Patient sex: M
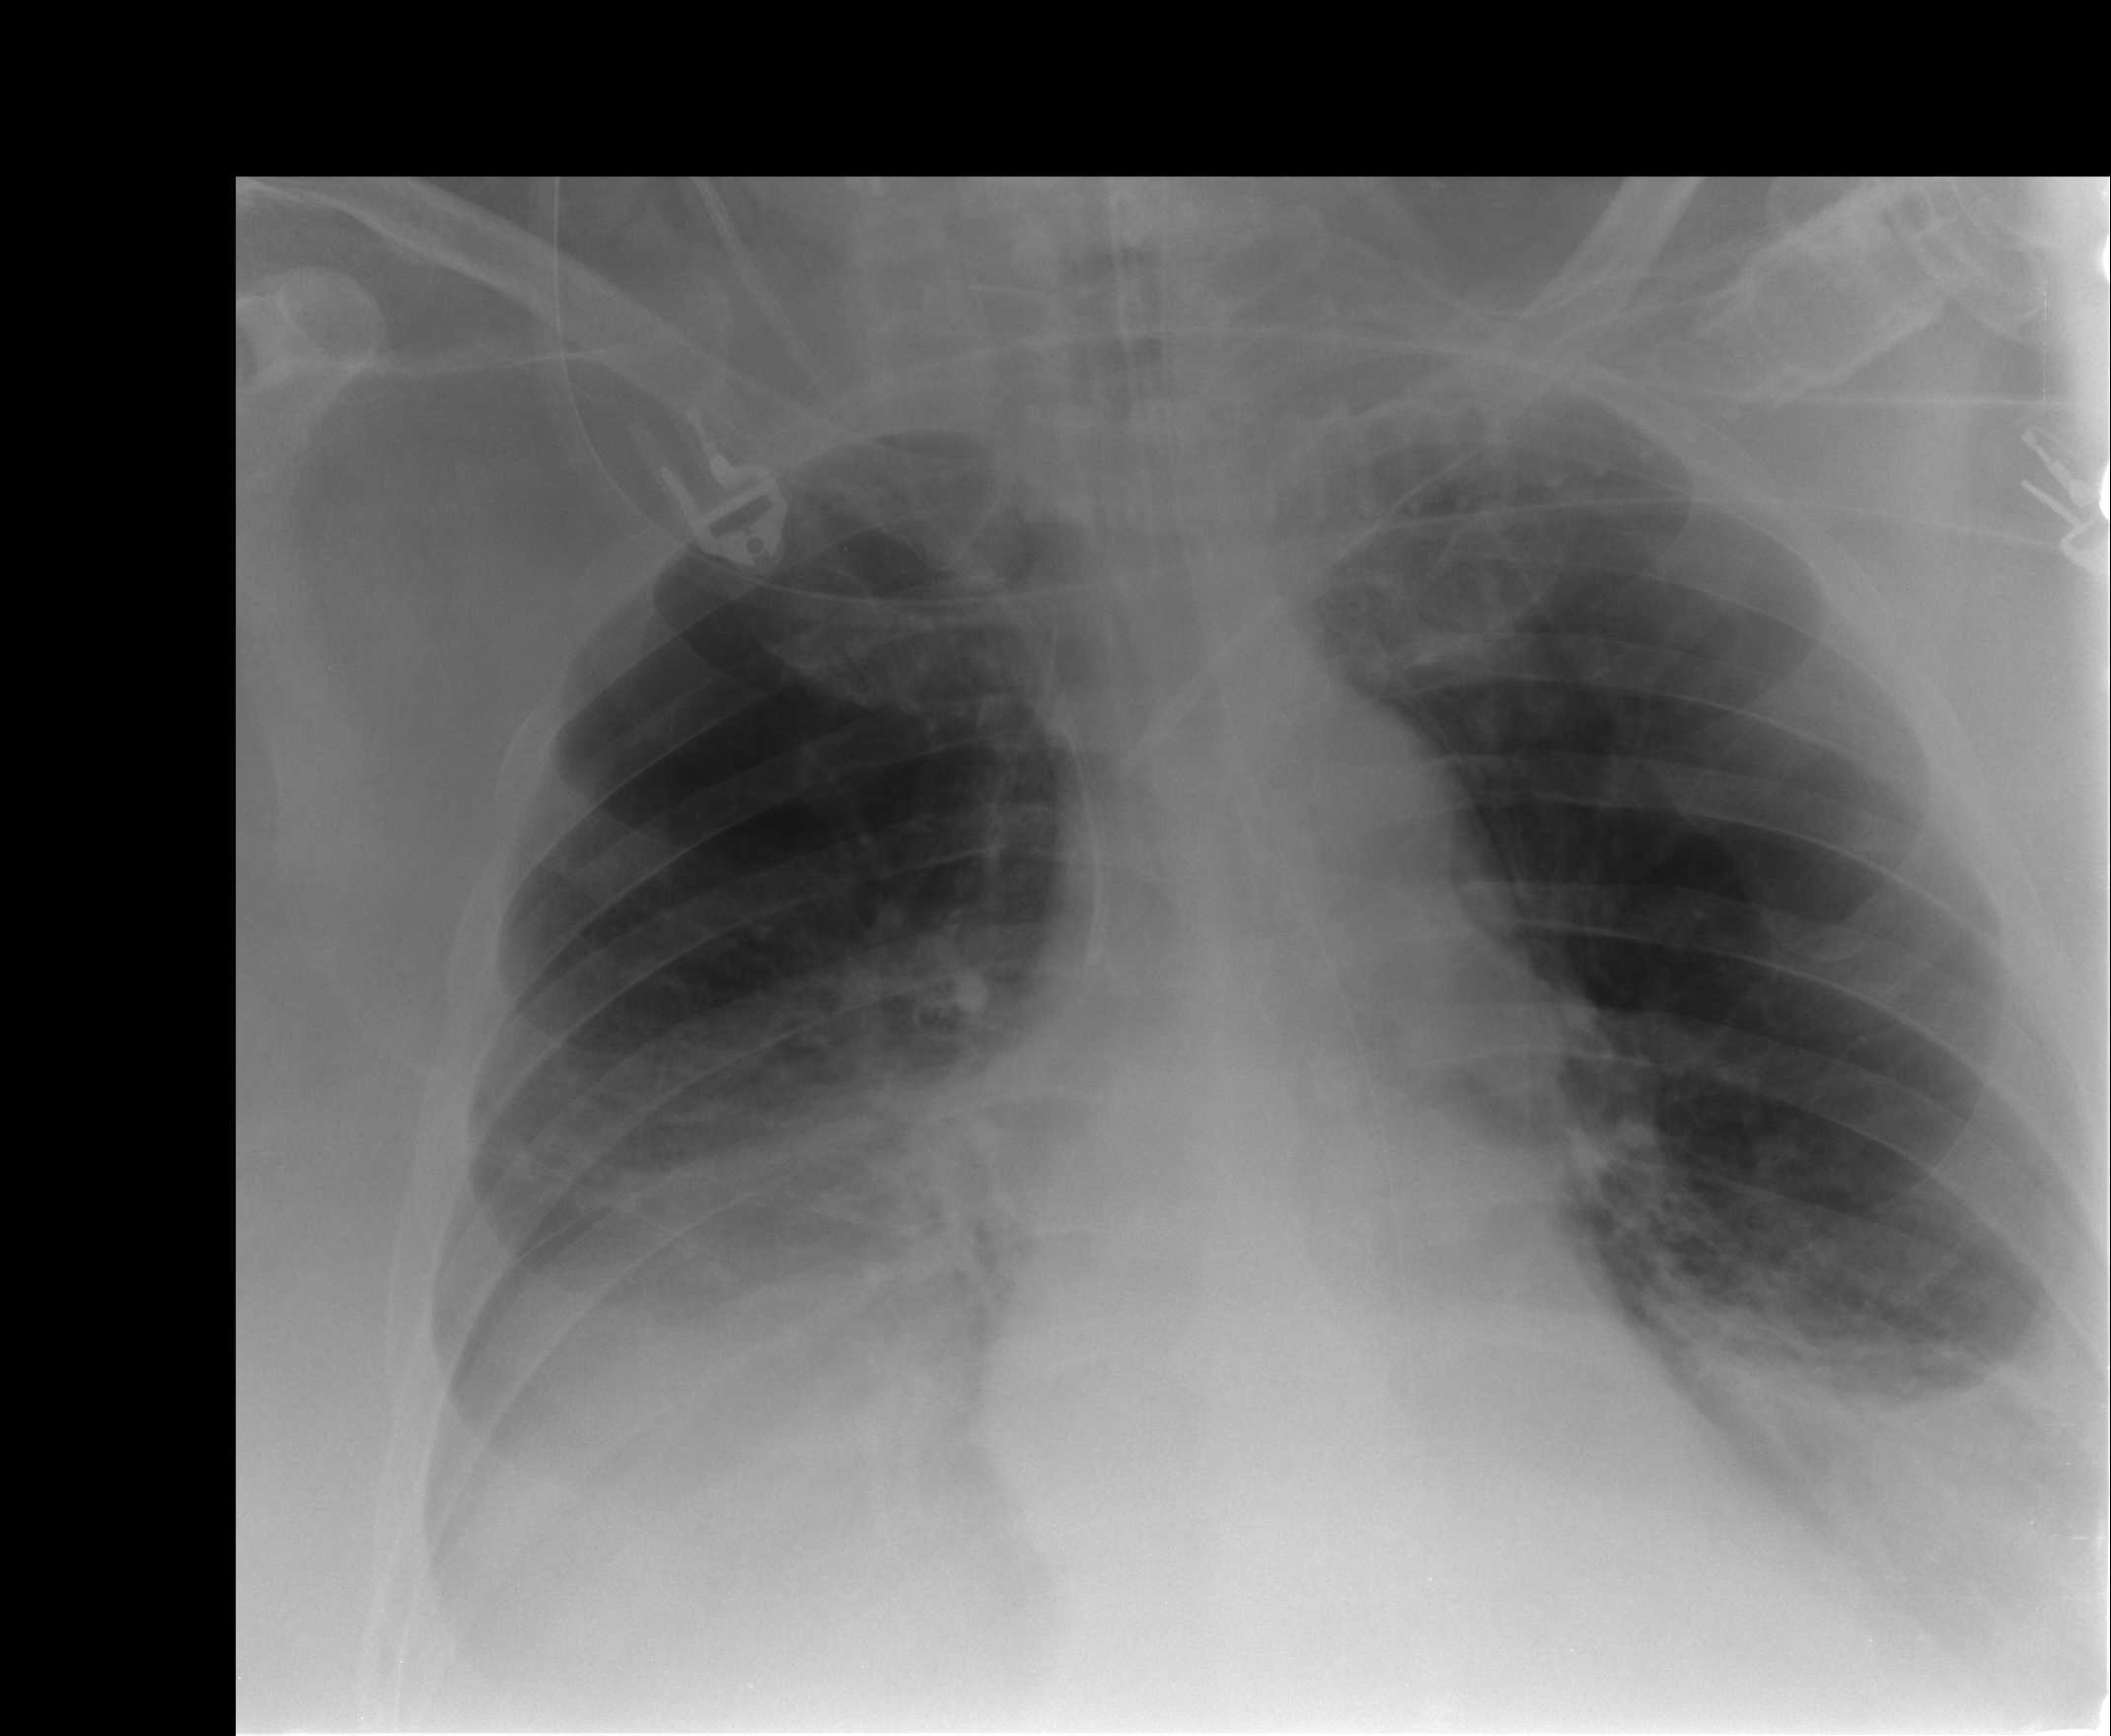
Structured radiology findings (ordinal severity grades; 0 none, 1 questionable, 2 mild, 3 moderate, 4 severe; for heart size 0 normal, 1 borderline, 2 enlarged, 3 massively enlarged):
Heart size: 0
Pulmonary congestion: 1
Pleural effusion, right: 3
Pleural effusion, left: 2
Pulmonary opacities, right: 1
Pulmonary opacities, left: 1
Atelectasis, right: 2
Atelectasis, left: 2